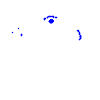
Particle: pion